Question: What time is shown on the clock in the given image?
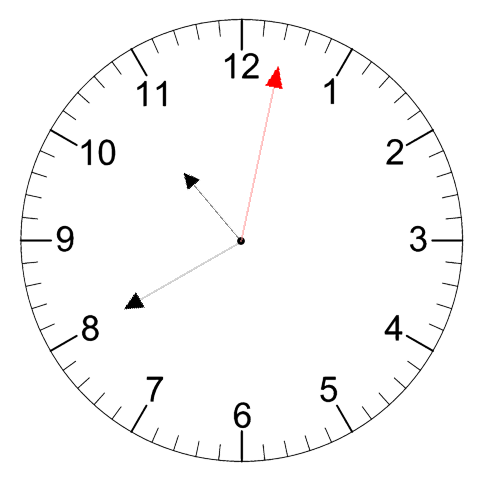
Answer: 10:40:02